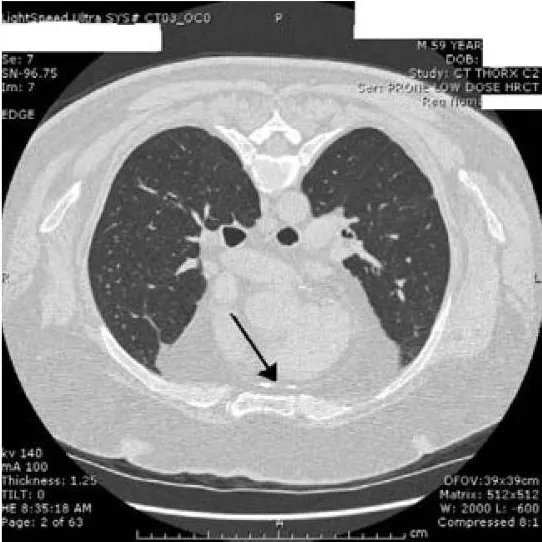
High-resolution computerized tomography scan image with patient in prone position demonstrating calcification of anterior pericardium.
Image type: radiology (ct)